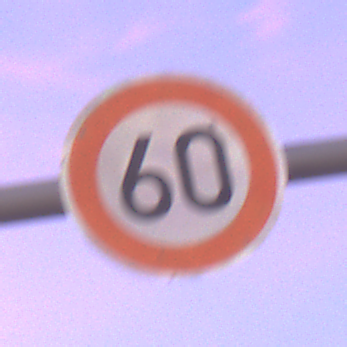
Verkehrszeichen: Geschwindigkeit60
Umgebung: Outdoor, Nature
Tageszeit: Dawn
Wetter: PartlyCloudy
Licht: Natural
Jahreszeit: NotSpecified
Kontrast: MediumContrast